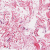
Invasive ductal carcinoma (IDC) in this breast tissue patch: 0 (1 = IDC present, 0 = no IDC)